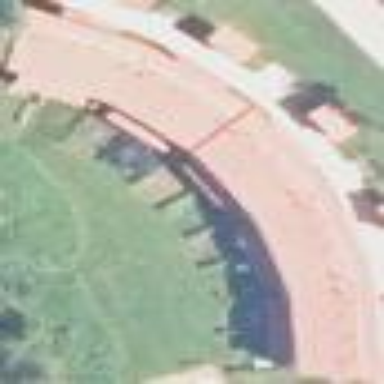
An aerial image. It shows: Terrace building.